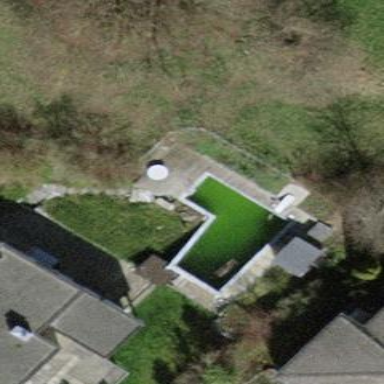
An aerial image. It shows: Swimming pool located in leisure land.